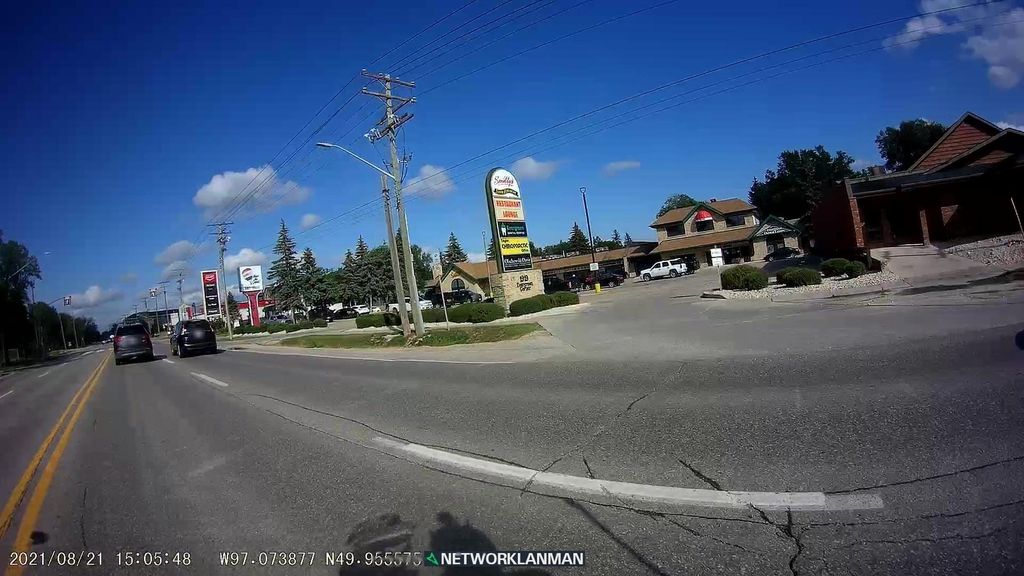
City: winnipeg